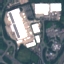
Land use / land cover class: Industrial